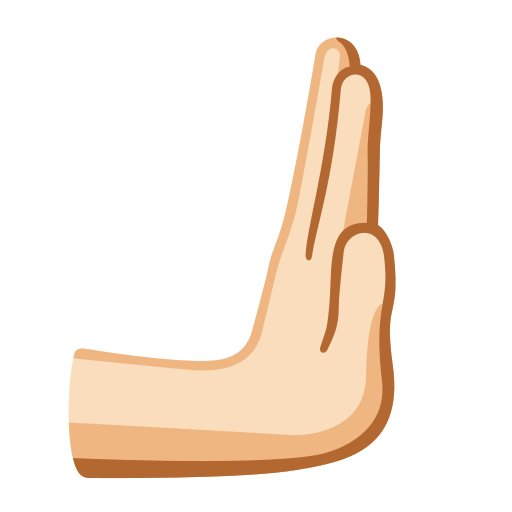
Emoji: 🫸🏻